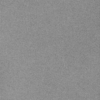
Label: dusty